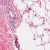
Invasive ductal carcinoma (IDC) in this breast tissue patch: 0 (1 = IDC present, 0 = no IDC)